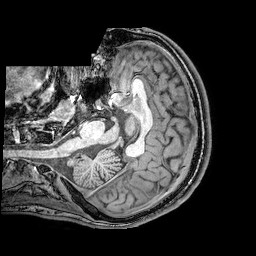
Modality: T1w
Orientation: axial
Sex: male
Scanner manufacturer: philips
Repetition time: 0.008181 s
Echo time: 0.00376 s